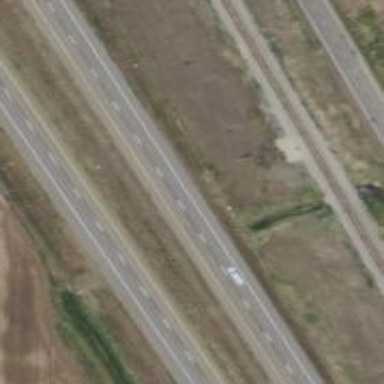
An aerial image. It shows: View of motorway.